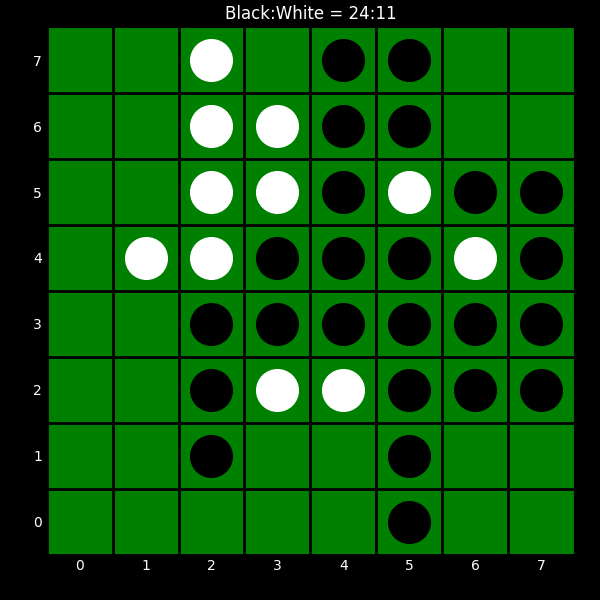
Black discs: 24
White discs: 11